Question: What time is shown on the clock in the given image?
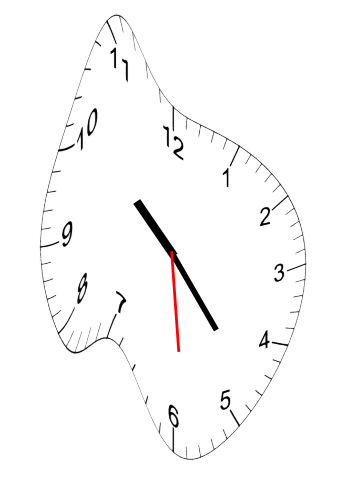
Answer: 10:23:29